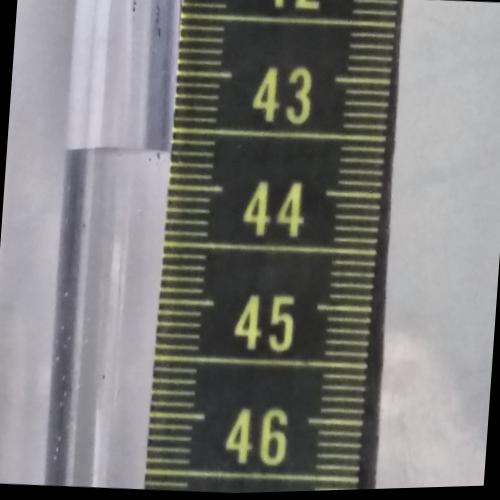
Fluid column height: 43.7 cm